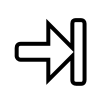
Cursor type: resize_e
OS/theme: linux-notwaita
Variant: white